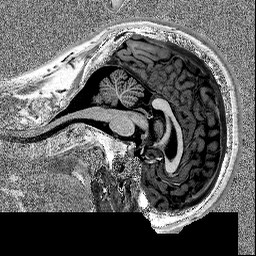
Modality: MP2RAGE
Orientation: sagittal
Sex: male